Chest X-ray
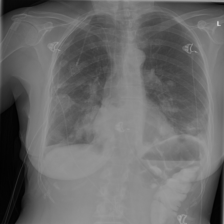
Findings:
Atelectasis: negative
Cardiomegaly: negative
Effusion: negative
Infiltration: negative
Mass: positive
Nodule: negative
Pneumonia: negative
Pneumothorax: negative
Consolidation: negative
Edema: negative
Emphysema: negative
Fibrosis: negative
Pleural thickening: negative
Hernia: negative